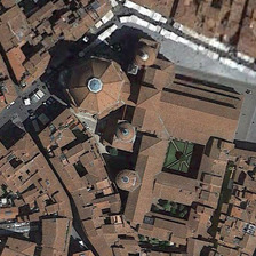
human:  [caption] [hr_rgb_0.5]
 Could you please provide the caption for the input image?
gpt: There are so many buildings there.

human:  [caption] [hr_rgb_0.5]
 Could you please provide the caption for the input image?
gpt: There are many buildings.

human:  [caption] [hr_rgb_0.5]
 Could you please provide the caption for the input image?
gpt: the red buildings in the church are closely linked .

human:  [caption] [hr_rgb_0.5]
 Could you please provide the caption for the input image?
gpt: the roof is red .

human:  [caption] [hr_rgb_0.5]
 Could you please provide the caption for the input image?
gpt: There are so many buildings